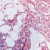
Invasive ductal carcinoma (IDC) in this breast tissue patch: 1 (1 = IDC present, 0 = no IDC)